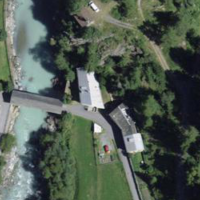
EUNIS habitat code: 23
Species observed at this site:
Primula hirsuta
Stauroderus scalaris
Pseudochorthippus parallelus
Chorthippus biguttulus